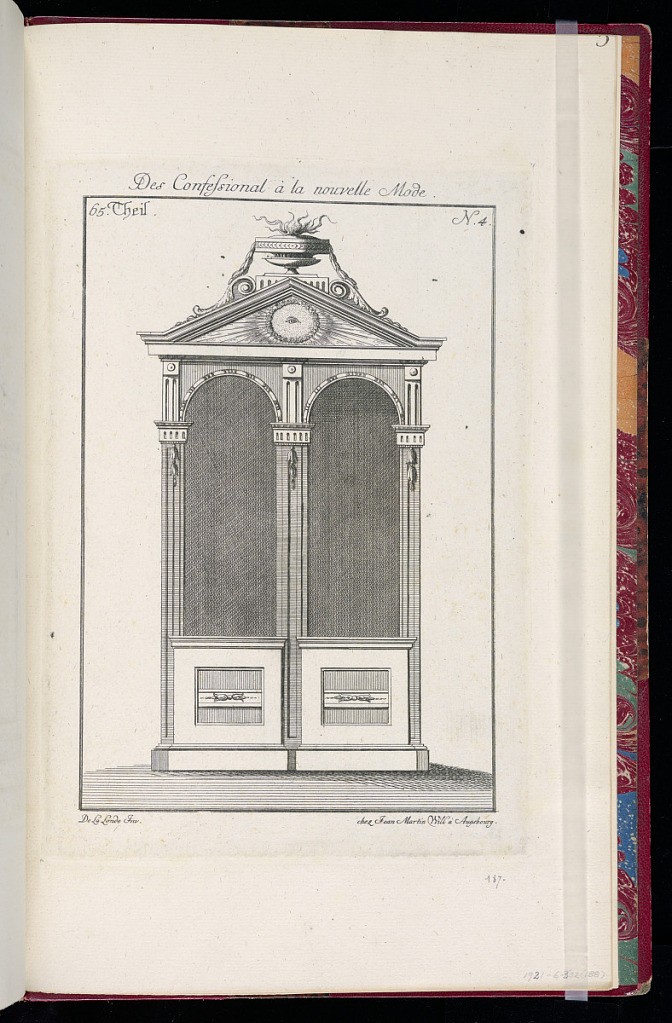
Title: Design for a Confessional
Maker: Richard de Lalonde, French, active 1780–96
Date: late 18th century
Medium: Etching on off-white laid paper
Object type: Print
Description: Design for a confessional with an urn at top. The confessional is decorated with ornament motifs including piastre, fluting, scrolls, garland, bead and bar course, and a radiating eye. The plate is signed and numbered.